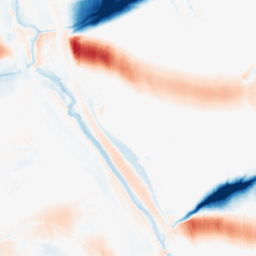
Category: morphological
Decomposition family: morphological_ellipse
Decomposition parameters: operation: average
width: 50
height: 10
Upsampling method: sinc_hamming
Upsampling parameters: scale: 2
kernel_size: 4
Upsampling scale: 2